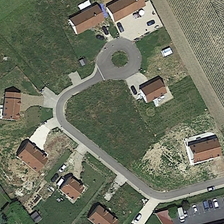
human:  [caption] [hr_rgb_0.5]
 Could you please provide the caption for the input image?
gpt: some buildings and many green meadows are in a medium residential area .

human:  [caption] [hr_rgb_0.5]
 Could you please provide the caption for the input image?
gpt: some buildings and many green meadows are in a medium residential area .

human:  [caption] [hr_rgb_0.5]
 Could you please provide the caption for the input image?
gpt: some buildings and many green meadows are in a medium residential area .

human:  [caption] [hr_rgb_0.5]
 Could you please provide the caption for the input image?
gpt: some buildings and many green meadows are in a medium residential area .

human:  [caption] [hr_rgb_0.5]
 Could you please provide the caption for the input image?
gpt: some buildings and many green meadows are in a medium residential area .